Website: macys
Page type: billing-address
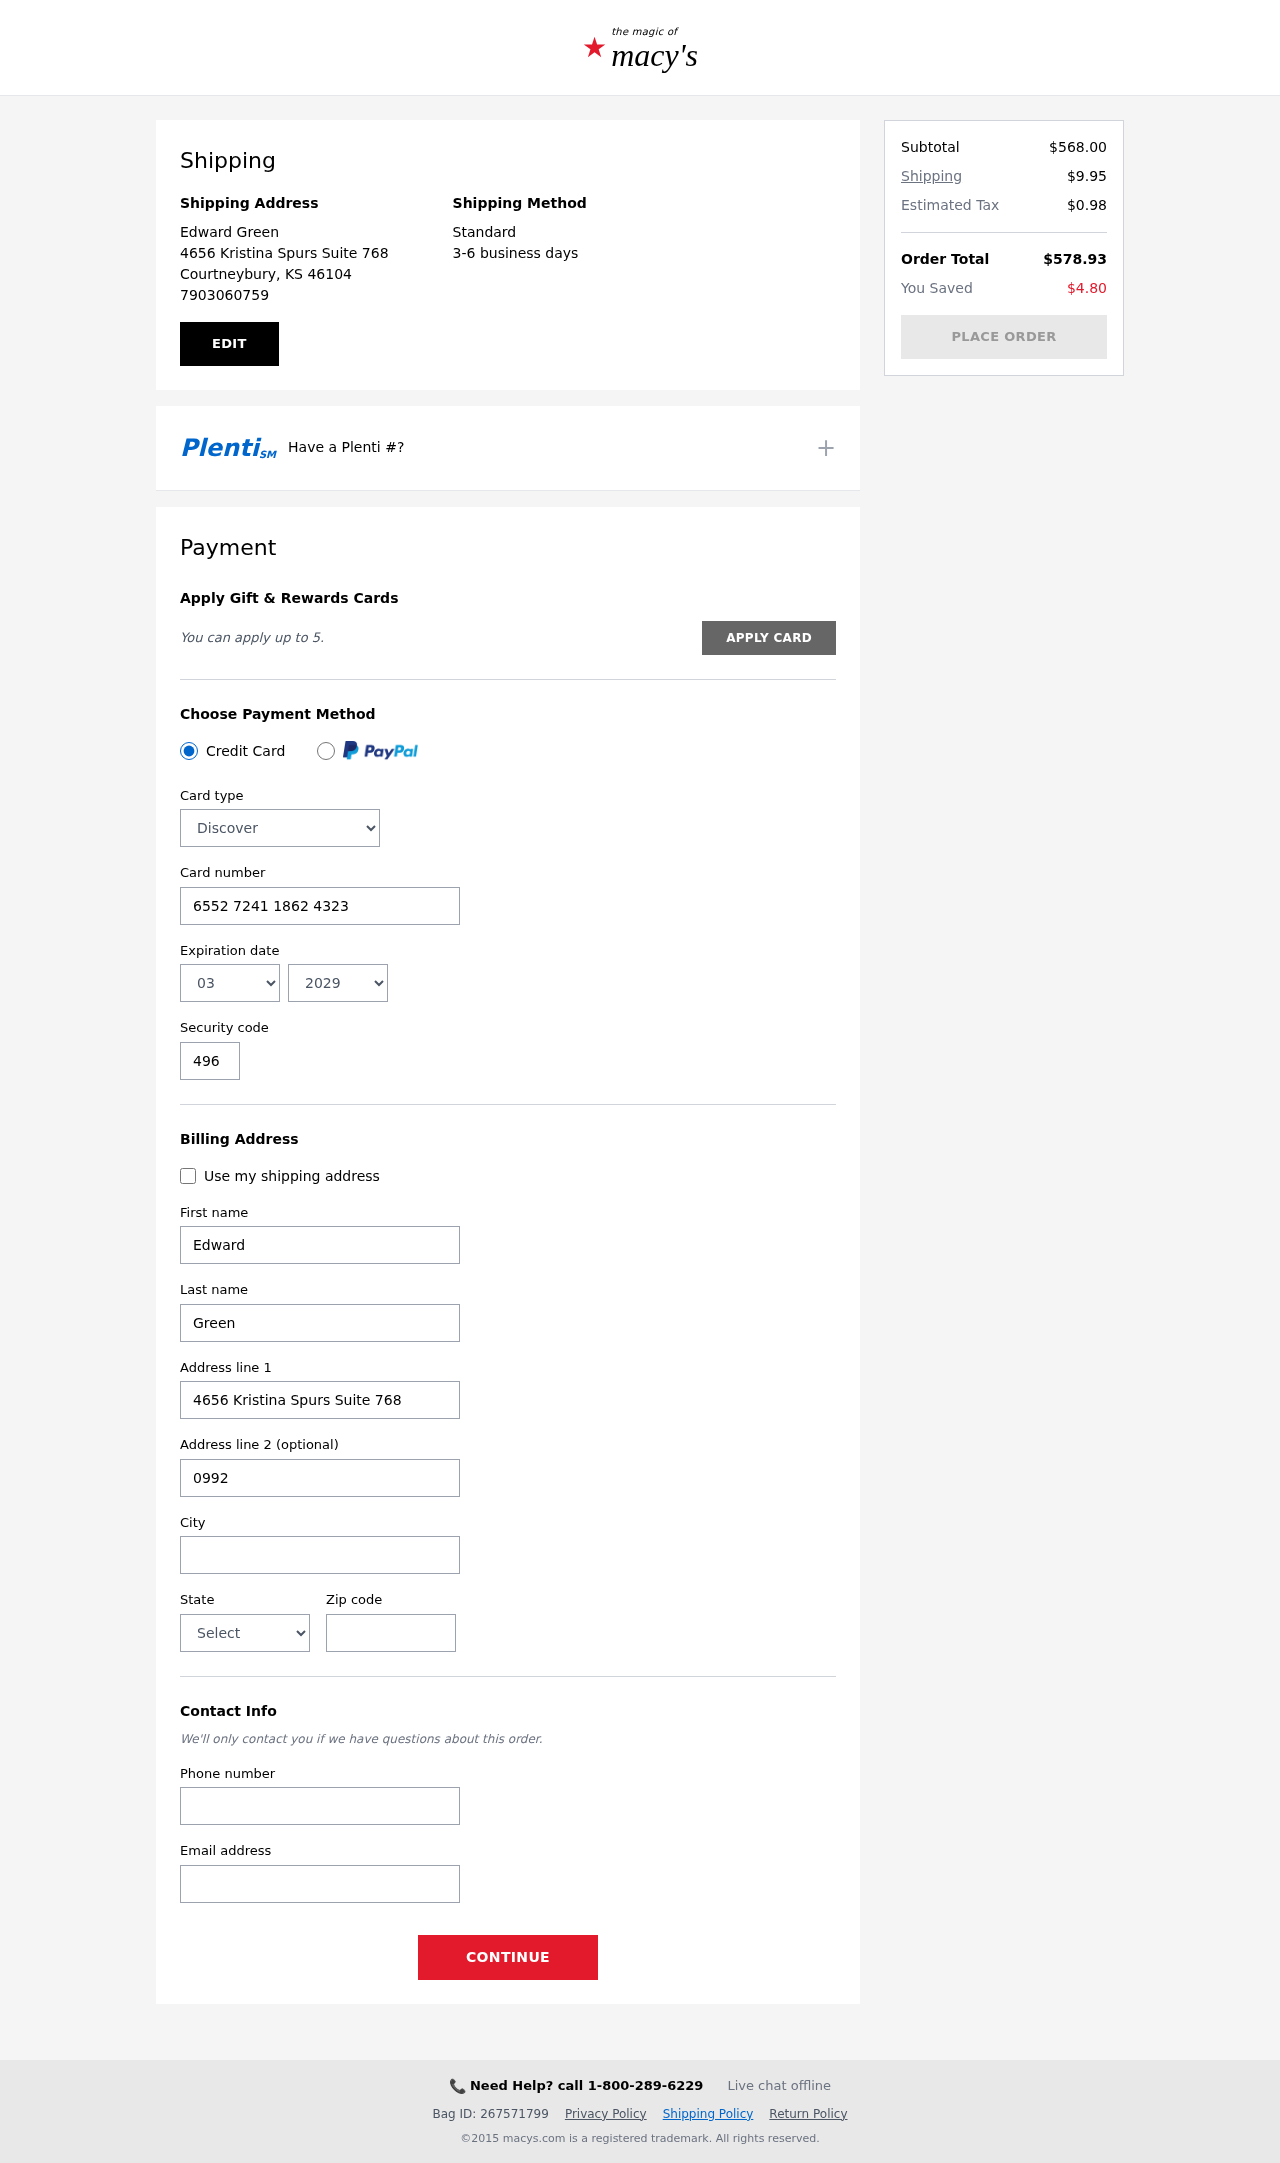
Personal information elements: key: PII_CARD_CVV
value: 496
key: PII_CARD_EXPIRY_MONTH
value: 03
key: PII_CARD_EXPIRY_YEAR
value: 29
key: PII_CARD_NUMBER
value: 6552 7241 1862 4323
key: PII_CARD_TYPE
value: Discover
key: PII_CITY
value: Courtneybury
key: PII_CITY_STATE_ZIP
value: Courtneybury, KS 46104
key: PII_EMAIL
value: edward.green@yahoo.com
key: PII_FIRSTNAME
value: Edward
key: PII_FULLNAME
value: Edward Green
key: PII_LASTNAME
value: Green
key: PII_PHONE
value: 7903060759
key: PII_POSTCODE
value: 46104
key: PII_STATE
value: Kansas
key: PII_STREET
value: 4656 Kristina Spurs Suite 768
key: PII_STREET2
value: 0992 Huff Squares
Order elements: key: ORDER_SUBTOTAL
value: $568.00
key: ORDER_SHIPPING_COST
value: $9.95
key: ORDER_TAX
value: $0.98
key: ORDER_TOTAL
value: $578.93
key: ORDER_SAVINGS
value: $4.80